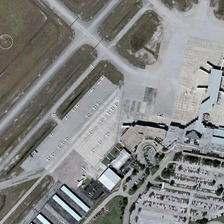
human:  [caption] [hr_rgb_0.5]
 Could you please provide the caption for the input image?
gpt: many planes are parked in an airport near a parking lot .

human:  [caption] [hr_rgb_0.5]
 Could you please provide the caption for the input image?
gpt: many planes are parked in an airport near a parking lot .

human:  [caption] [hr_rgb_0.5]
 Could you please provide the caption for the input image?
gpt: many planes are parked in an airport near a parking lot .

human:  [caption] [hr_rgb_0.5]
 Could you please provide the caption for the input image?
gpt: many planes are parked in an airport near a parking lot .

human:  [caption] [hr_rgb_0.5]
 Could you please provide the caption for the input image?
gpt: many planes are parked in an airport near a parking lot .